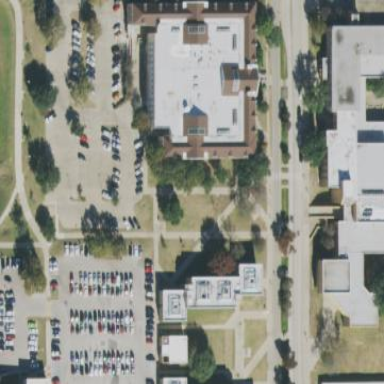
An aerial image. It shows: University building.